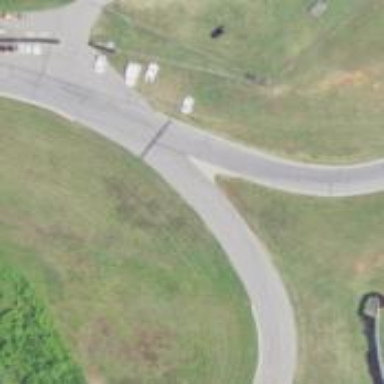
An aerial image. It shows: Raceway for motor sports.